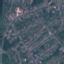
Label: Residential